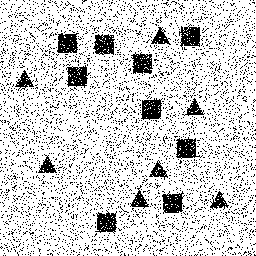
Squares: 9
Triangles: 7
Stars: 0
Total shapes: 16